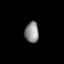
Tissue: lung
Cell type: Fibroblasts
Senescence score: 0.5665
Nuclear area (px): 285
Mean DAPI intensity: 140.898